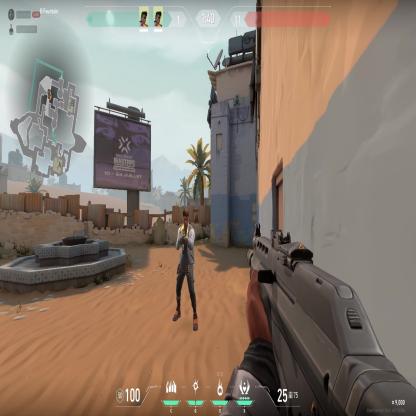
Label: teammate